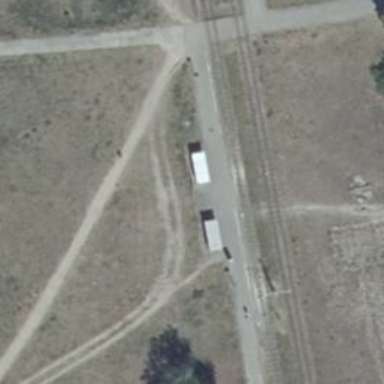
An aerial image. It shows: Tram crossing on the railway.